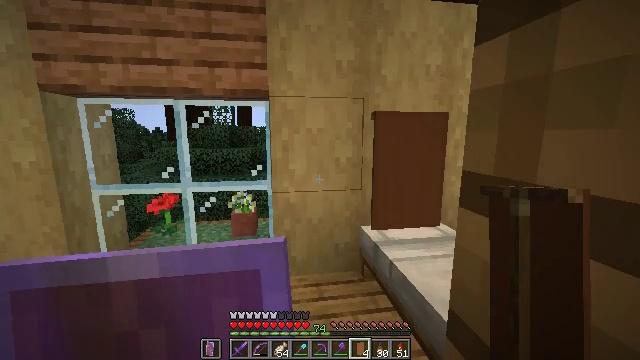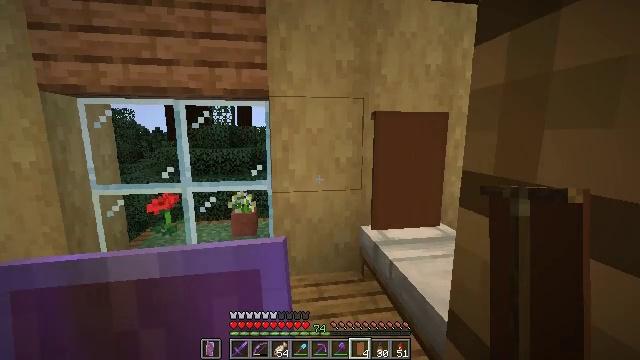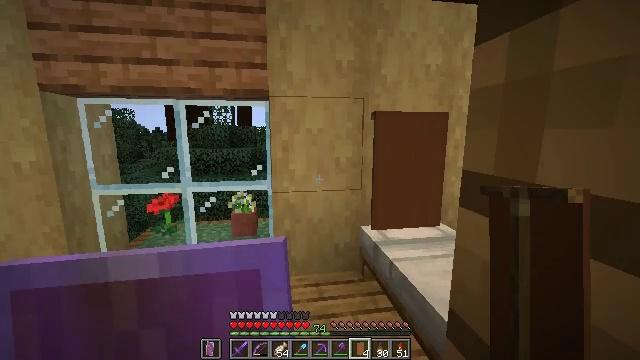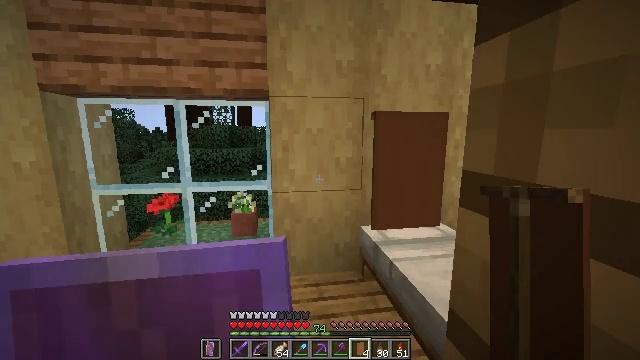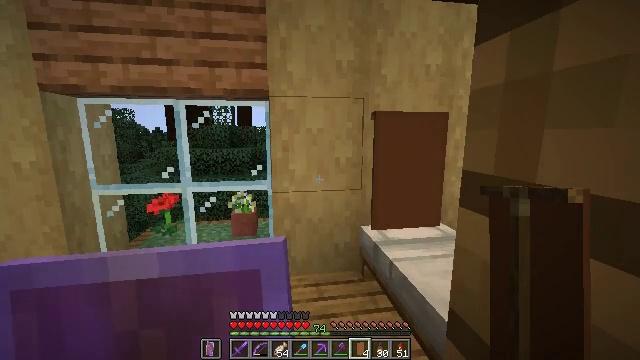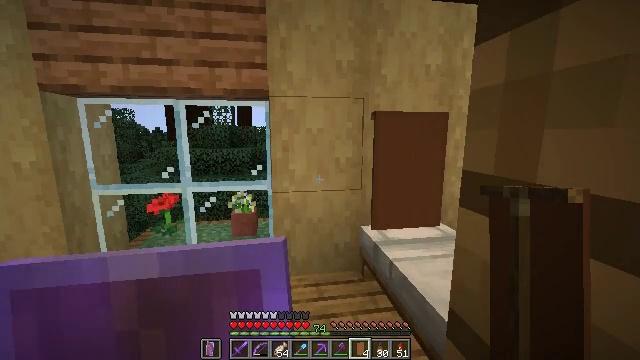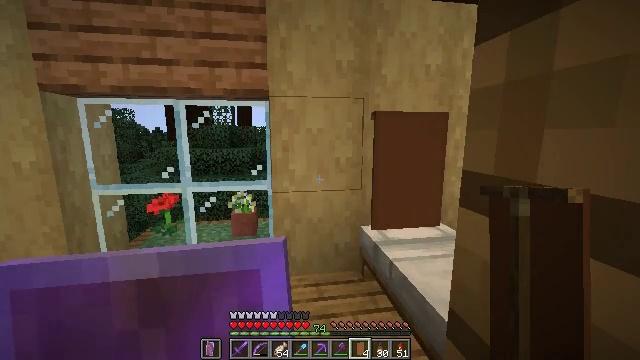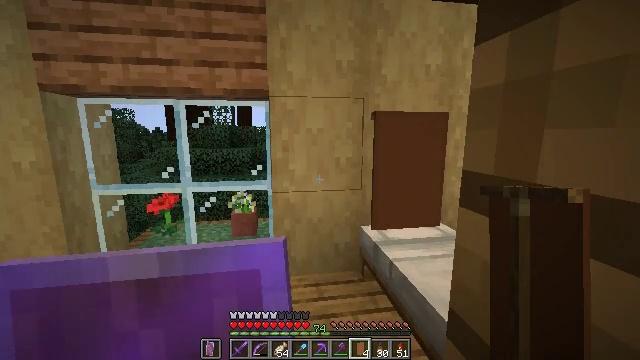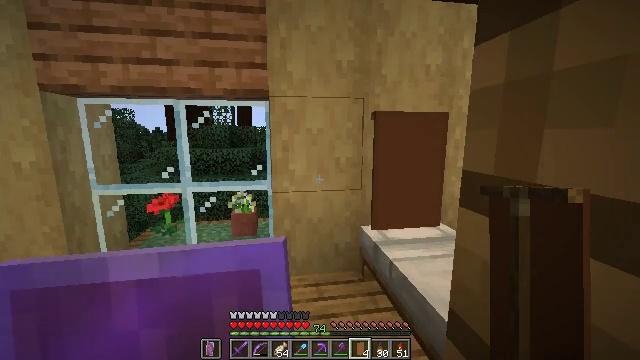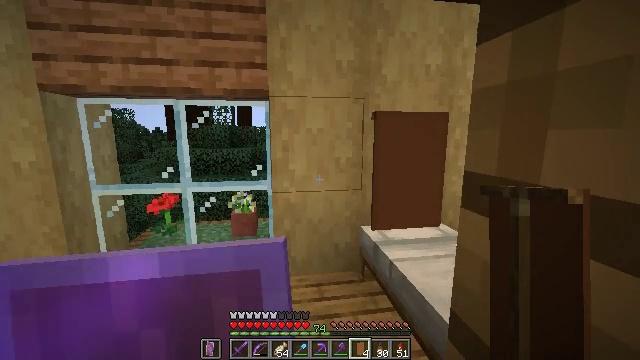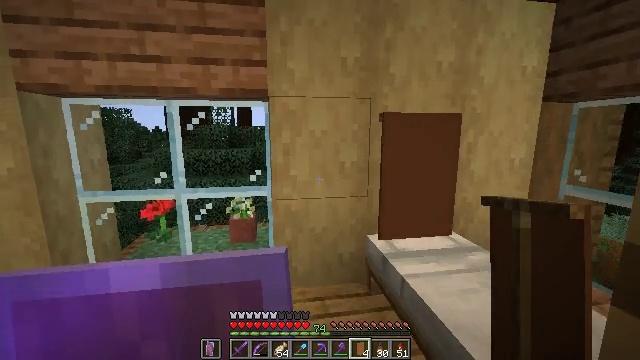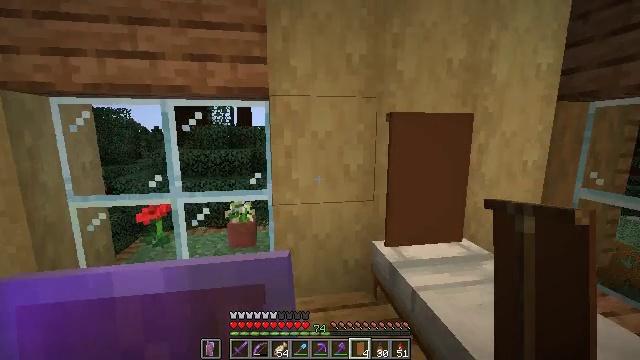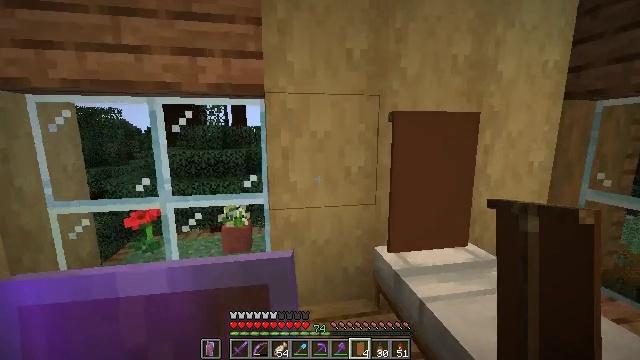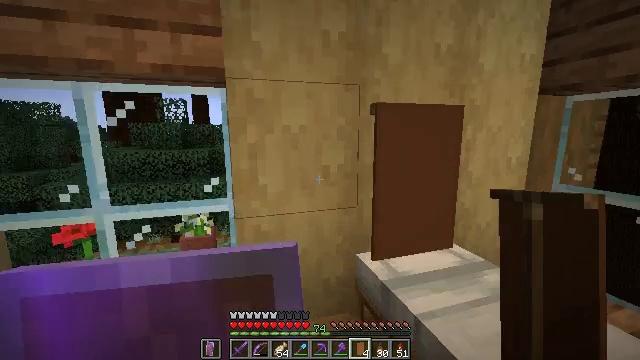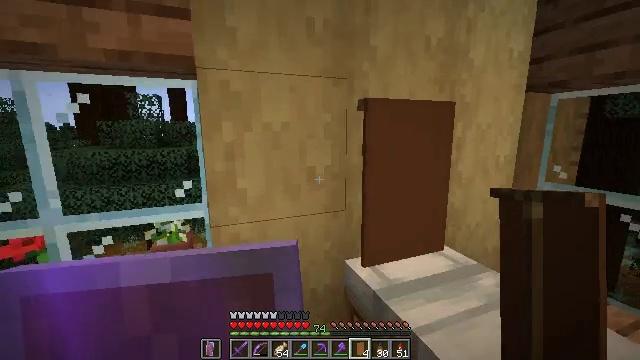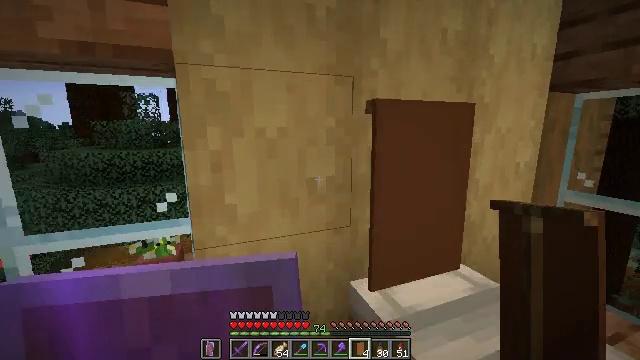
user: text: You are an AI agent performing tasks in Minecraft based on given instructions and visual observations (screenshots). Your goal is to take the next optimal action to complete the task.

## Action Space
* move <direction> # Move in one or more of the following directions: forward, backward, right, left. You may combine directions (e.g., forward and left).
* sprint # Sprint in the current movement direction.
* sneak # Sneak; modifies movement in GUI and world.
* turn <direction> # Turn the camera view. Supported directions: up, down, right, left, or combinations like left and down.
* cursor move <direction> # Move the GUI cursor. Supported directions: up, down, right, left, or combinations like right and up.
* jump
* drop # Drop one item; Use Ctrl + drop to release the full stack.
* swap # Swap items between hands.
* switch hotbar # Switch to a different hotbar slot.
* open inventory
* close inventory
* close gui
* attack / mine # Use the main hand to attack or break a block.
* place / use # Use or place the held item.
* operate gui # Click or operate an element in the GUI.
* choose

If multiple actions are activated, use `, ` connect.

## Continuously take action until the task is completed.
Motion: motion action
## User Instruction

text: Remove the brown wall banner for reuse.
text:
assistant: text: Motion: no_op
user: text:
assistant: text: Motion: no_op
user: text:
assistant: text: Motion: no_op
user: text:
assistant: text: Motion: no_op
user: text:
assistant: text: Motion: no_op
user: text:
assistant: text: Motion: no_op
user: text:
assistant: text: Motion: no_op
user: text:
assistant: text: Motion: no_op
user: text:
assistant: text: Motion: move forward
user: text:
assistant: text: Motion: move forward
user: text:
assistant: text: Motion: move forward
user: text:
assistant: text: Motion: move forward, turn right
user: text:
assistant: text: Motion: move forward, turn right
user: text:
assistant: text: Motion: move forward, turn right
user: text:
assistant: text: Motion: move forward
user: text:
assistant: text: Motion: move forward
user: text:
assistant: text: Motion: move forward
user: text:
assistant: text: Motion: move forward and move right
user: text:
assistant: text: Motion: move right
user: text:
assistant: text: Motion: move right
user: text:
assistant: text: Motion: move right, turn left and down
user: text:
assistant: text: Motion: move right, turn left and down
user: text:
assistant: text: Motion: move right, turn left and down
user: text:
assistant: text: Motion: move right, turn left and down
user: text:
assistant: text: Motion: move right, turn left and down
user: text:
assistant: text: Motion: turn left and down
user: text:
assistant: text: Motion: turn left and down
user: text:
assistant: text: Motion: turn left and down
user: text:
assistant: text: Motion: turn left and down
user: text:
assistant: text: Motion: turn down